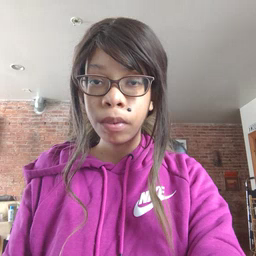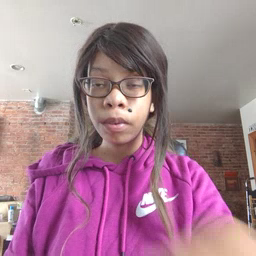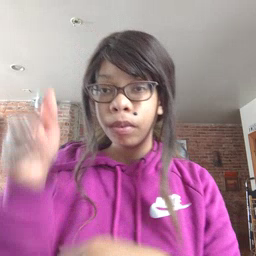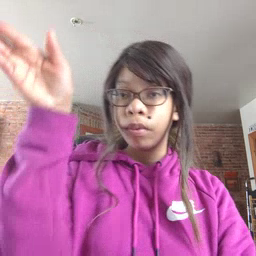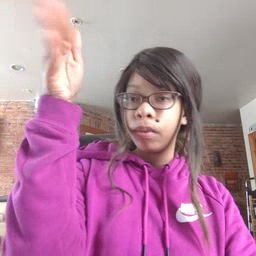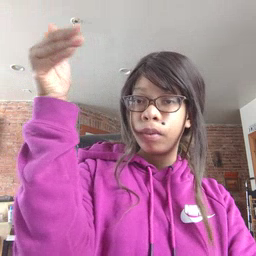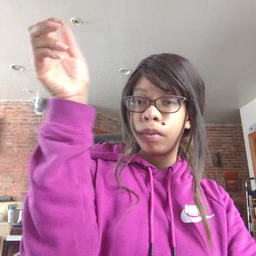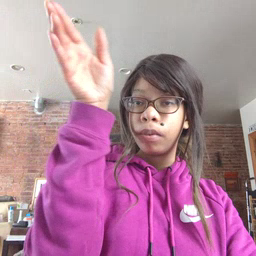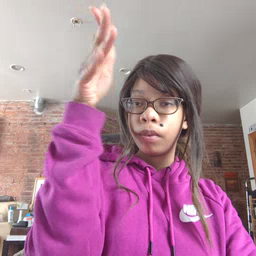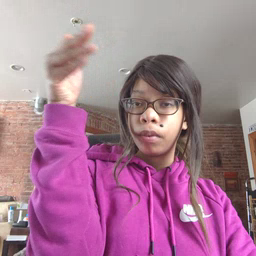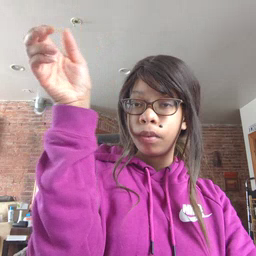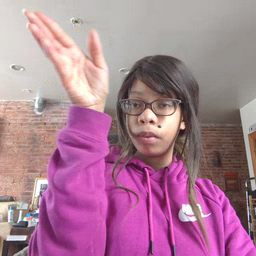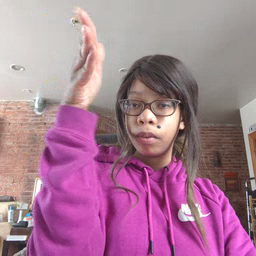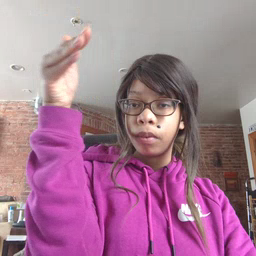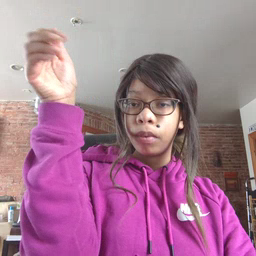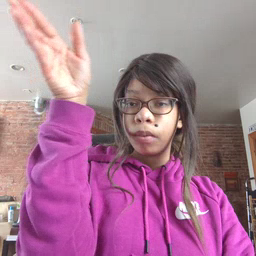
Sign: flag